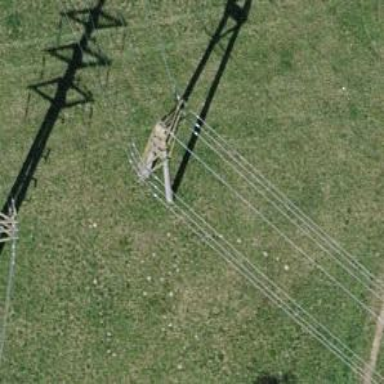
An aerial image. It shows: Three cables of power line.